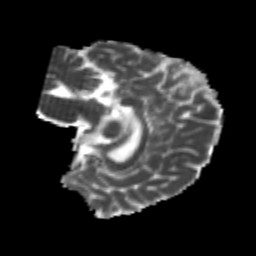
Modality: MD
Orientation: sagittal
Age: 21
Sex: male
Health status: healthy
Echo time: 0.074 s